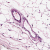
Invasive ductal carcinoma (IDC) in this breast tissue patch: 0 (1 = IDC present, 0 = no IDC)